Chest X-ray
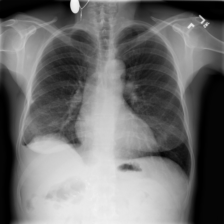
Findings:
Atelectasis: negative
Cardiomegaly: negative
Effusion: negative
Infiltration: negative
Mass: negative
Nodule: negative
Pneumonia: negative
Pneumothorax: negative
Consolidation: negative
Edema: negative
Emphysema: negative
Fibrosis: negative
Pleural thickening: negative
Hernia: negative